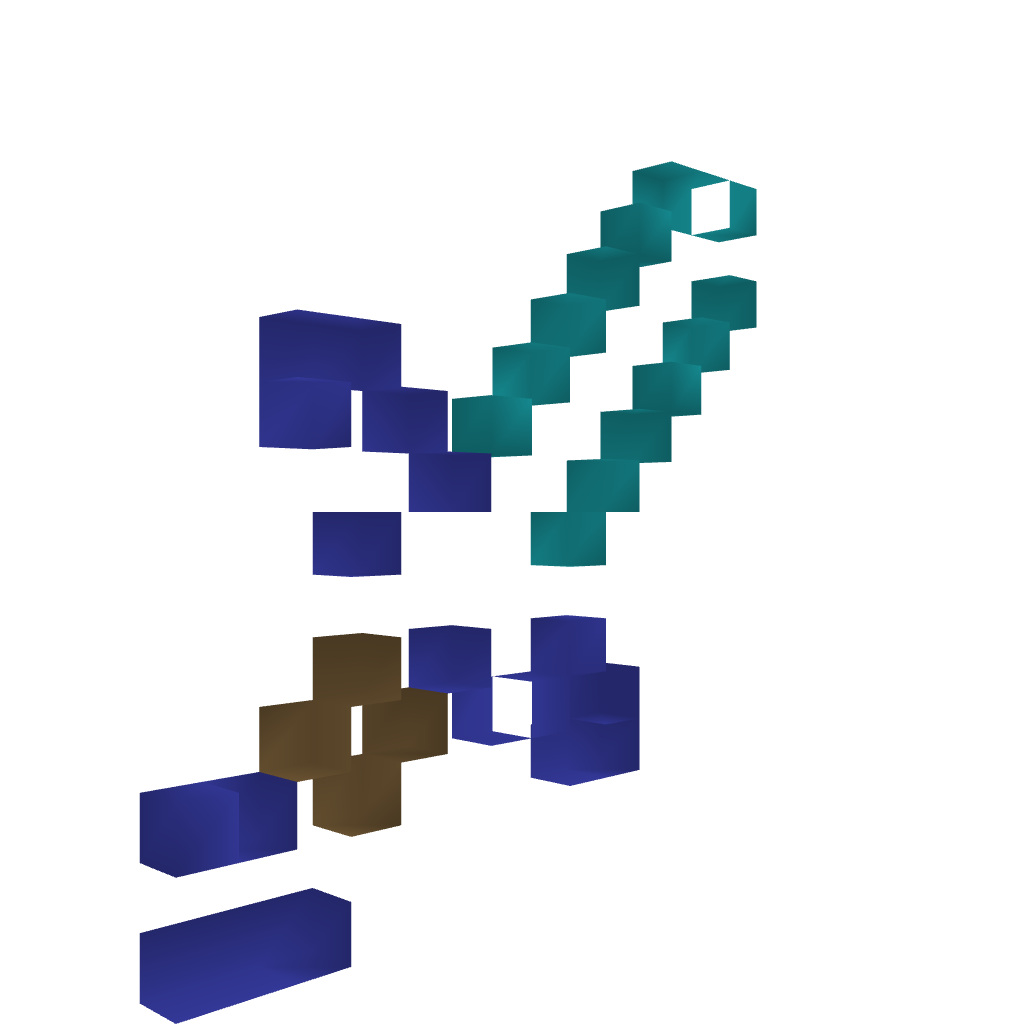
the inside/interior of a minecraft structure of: Diamond Sword